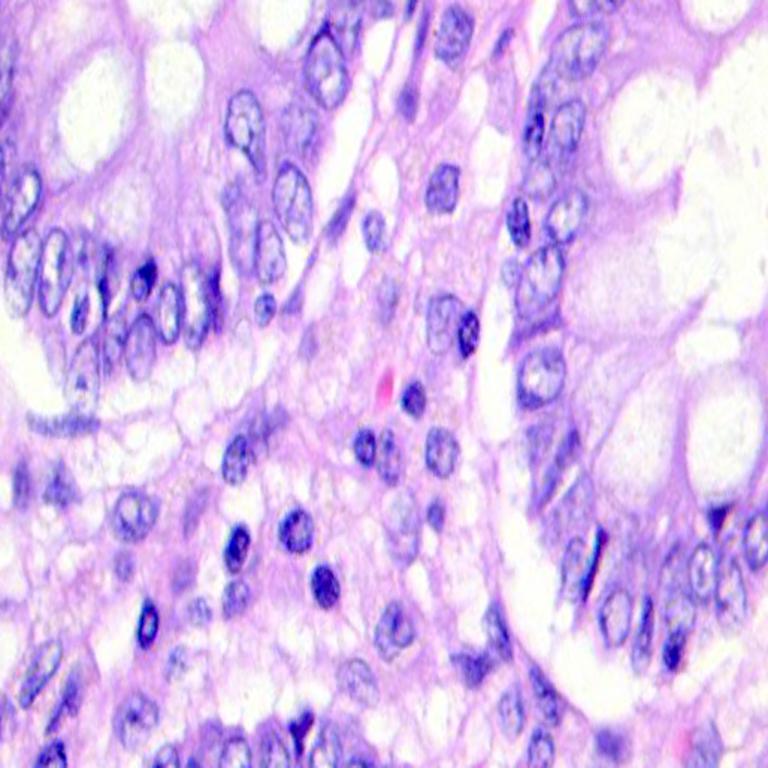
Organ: colon
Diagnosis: benign